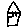
Label: house